Question: after I update Xcode from 4.1 to 4.2, UIAlertView's others button can't display correctly.

and when I debug, the Rename button is UIAlertButton class and its frame is frame = (0 0; 0 0);
could you give a hand?
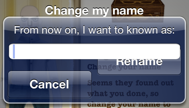
Answer: UIAlertView just behave very badly when being subclassed. Apple seems to try to make it nearly impossible to subclass it.
But there are ways around it. The best one: A UIAlertView replacement -- a view, that recreates the features of UIAlertView, without being one. <URL> is such a replacement.
For iOS 5 the <URL> might help you.